八年级 · 画法几何学
如图, 在 $\triangle A B C$ 中, 作 $B C$ 边上的高线, 下列画法正确的是（ )
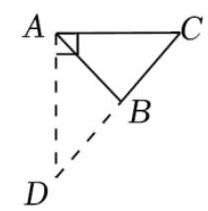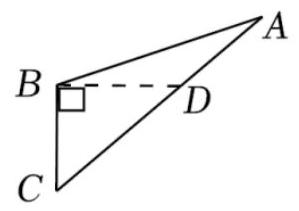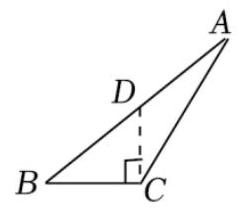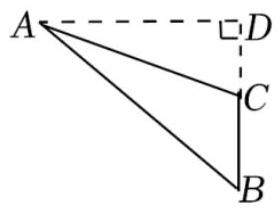

B.

C.

D.

答案: D